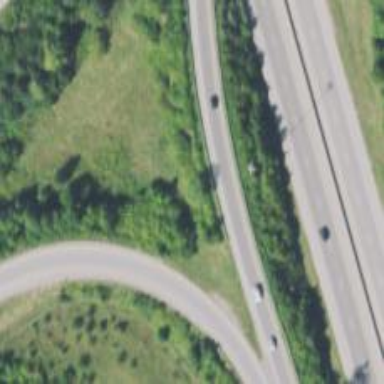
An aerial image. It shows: Motorway link with asphalt surface and embankment.